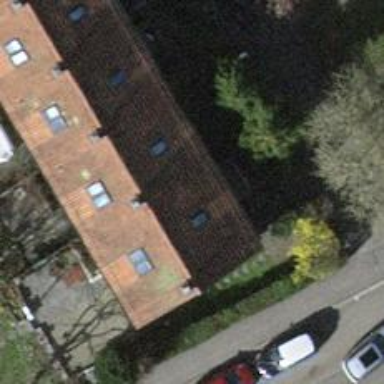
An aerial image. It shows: Beige house with gabled roof made of roof tiles in orangered color. The roof is oriented across the building.